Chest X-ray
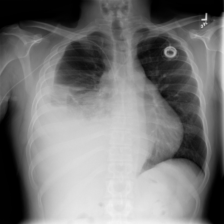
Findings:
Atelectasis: negative
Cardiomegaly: negative
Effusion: positive
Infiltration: negative
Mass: positive
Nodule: negative
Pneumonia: negative
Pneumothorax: negative
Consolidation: positive
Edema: negative
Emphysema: negative
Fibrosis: negative
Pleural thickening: negative
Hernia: negative